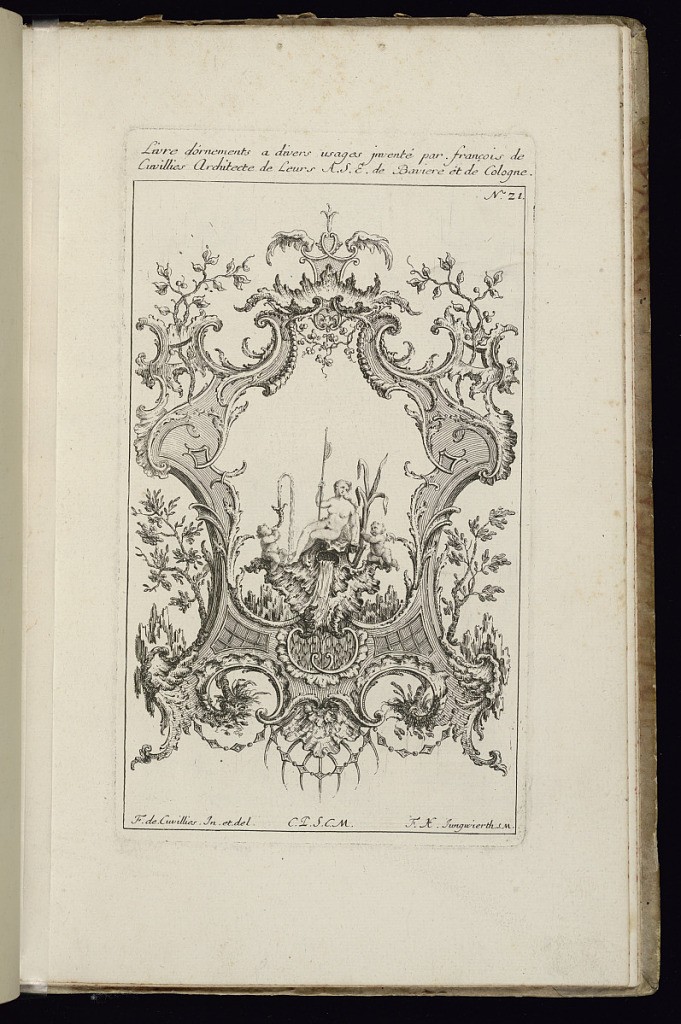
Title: Title Page
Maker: François de Cuvilliés the Elder, Belgian, 1695 - 1768
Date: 1738
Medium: Engraving on paper
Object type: Bound print
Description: Design for upright symmetrical cartouche surrounded by scrollwork and vegetation. Within the frame, a female figure of a river goddess sitting upon a shell fountain, with putti figures at left and right.